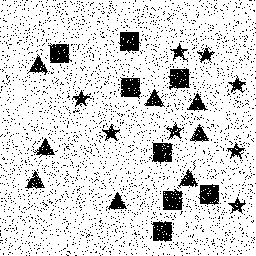
Squares: 8
Triangles: 8
Stars: 8
Total shapes: 24